Question: I am in the process of making my app compatible from 4" display to 3.5" display. For this i am going with storyboard's auto layout option.
In the following view, after adding constraint to keep distance between UIButton and UILabel,
the UIButton image is looks bigger ( I think it is stretched). UIButton view's content mode is set to UIViewContentModeScaleAspectFit. (Both in story board & programatically).

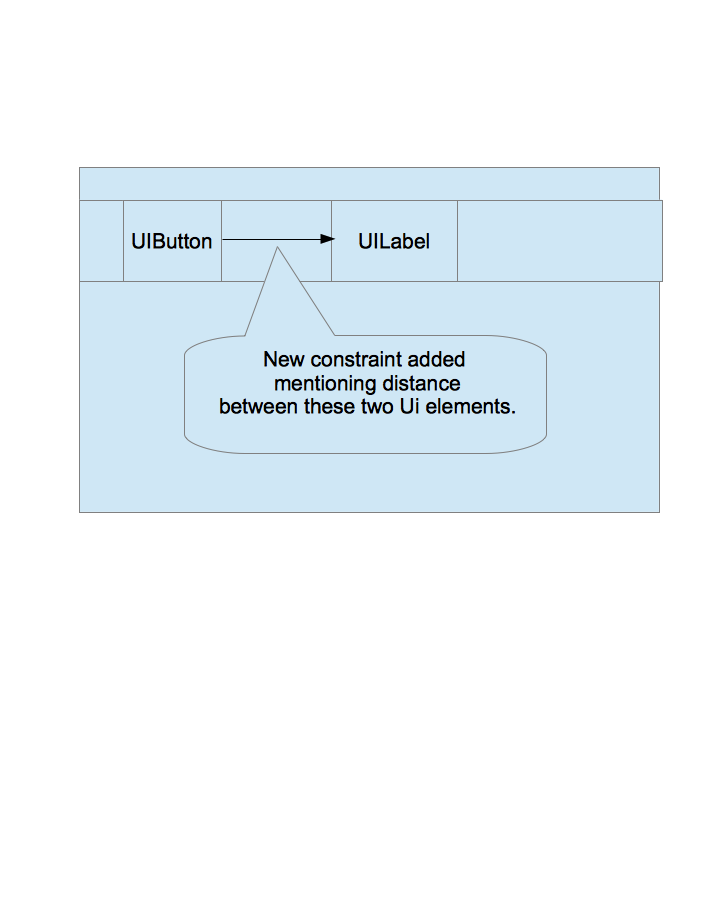
Answer: Try adding height and width constraints. Go to the pin menu (in the bottom right corner of the interface builder). Check the boxes for height and width. Add constraints. That should keep the button at its size.